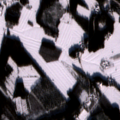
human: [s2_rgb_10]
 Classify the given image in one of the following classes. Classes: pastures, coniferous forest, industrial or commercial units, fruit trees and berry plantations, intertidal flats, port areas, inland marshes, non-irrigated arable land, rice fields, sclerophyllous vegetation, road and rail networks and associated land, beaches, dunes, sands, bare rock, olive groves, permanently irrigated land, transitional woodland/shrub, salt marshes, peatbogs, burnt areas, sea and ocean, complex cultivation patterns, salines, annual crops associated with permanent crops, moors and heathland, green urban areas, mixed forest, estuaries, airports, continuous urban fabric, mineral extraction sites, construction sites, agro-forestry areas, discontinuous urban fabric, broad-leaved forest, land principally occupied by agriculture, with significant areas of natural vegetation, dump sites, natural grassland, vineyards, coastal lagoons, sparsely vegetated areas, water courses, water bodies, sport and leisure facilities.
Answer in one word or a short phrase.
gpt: land principally occupied by agriculture, with significant areas of natural vegetation, coniferous forest, mixed forest, transitional woodland/shrub